Question: I have a line made of 'input's and 'span's which should represent a phone number. Inserting it into a table with some columns with content causes the line to break:

The last input is pushed into the next line. One way to fix this could be setting a fixed 'td' 'width' or 'min-width'. However, for the sake of any future projects I would like to know is there a way to make the html content unbreakable without touching the 'td' width. Thanks for any info.
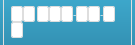
Answer: Add this CSS to the td
'''
white-space: nowrap;
'''
This prevents the automatic line-breaking of HTML. For more info see <URL>